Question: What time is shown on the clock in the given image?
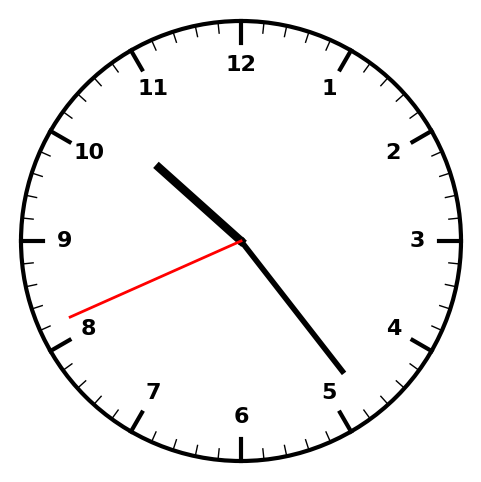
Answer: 10:23:41